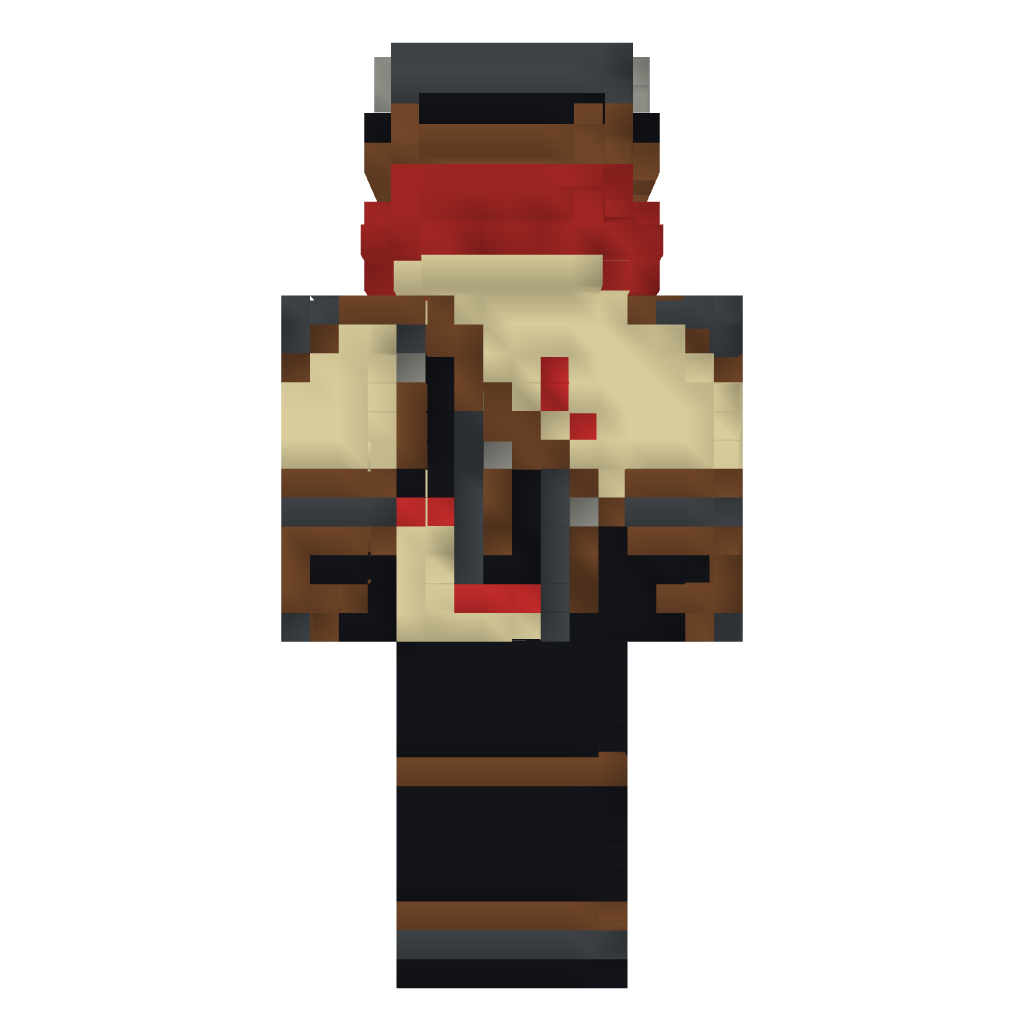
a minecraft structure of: HoneyDew Statue